Question: I got stuck with the strange behavior of UIScrollView that I cannot click on the UIButton after I enlarge the contentSize of the UIScrollView.
What I wanted to do:
1. Show a form with using UIScrollView
2. After clicking on the submit button, the scroll view will enlarge some amount of height to show further information.
3. In the further information, I will place and show another UIButton(hidden at the beginning) in order to process to the next step.
The problem is that I placed the new UIButton to the enlarged area and the button is not clickable whereas I placed the UIButton to existing area(the initial frame of scroll view) then the button works normally. For both cases, the scroll bar of the scroll view performs normal behavior.(ie, the scroll end is the new content height)
Here is what I have so far:
- A UIView xib (placed all elements inside it including the hidden button)- A UIScrollView (loaded the UIView xib into it)
'UIView* view = [[[NSBundle mainBundle] loadNibNamed:@"view" owner:self options:nil] objectAtIndex:0];'
'[view loaded];'
'[scrollView addSubview:view];'
-
'// offset = some amount;'
'[scrollview setContentSize:CGSizeMake(scrollview.contentSize.width, scrollview.contentSize.height+offset)];'
'// h = some amount before the end of the scroll view'
'CGRect r = nextBtn.frame;'
'r.origin.y = h;'
'nextBtn.frame = r;'
'[nextBtn setHidden:NO];'

I have tried to change the clipSubviews attribute of scroll view but seems it is not working for my case at all.
Anyone knows how it happens? And is there any better methods to get this job done? (resize the scroll view and then place another button in it)
Any help would be great! Thanks a lot!
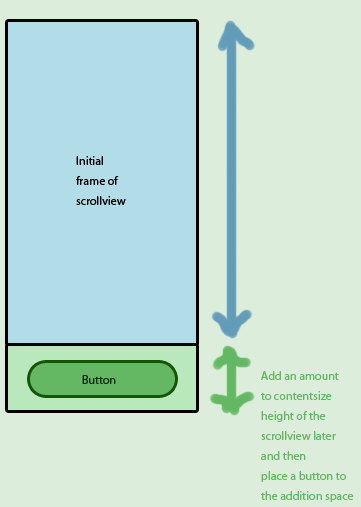
Answer: I assume that the button is direct or indirect child of the contents view you load from the xib file.
The problem is because you changed the scroll view's 'contentSize' but did not change the frame of the contents view. Superviews participate in touch hit testing. You can place a subview outside of its superview bounds and by default the subview will not be clipped but touch events will not be delivered to it because the superview checks during hit testing that the touch is outside of its bounds and rejects the touch. See 'UIView' 'hitTest:withEvent:' for details.